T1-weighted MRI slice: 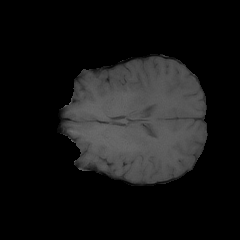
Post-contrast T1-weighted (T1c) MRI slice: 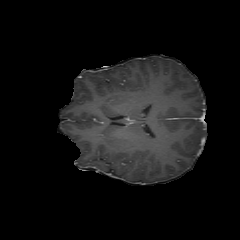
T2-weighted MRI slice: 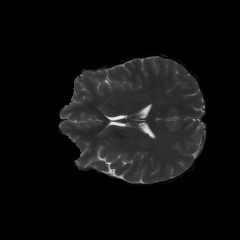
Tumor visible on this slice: no